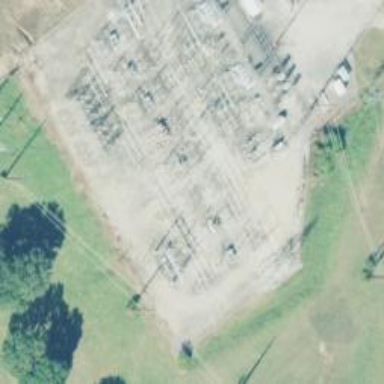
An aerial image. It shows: Switch for power supply.